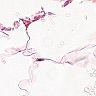
Metastatic tissue present: no